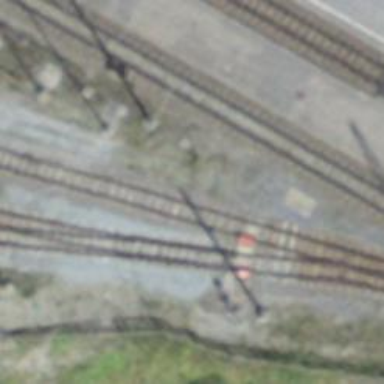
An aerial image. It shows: Railway switch.